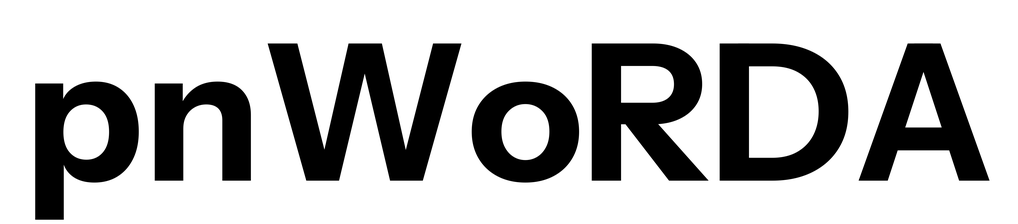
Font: InstrumentSans_Bold